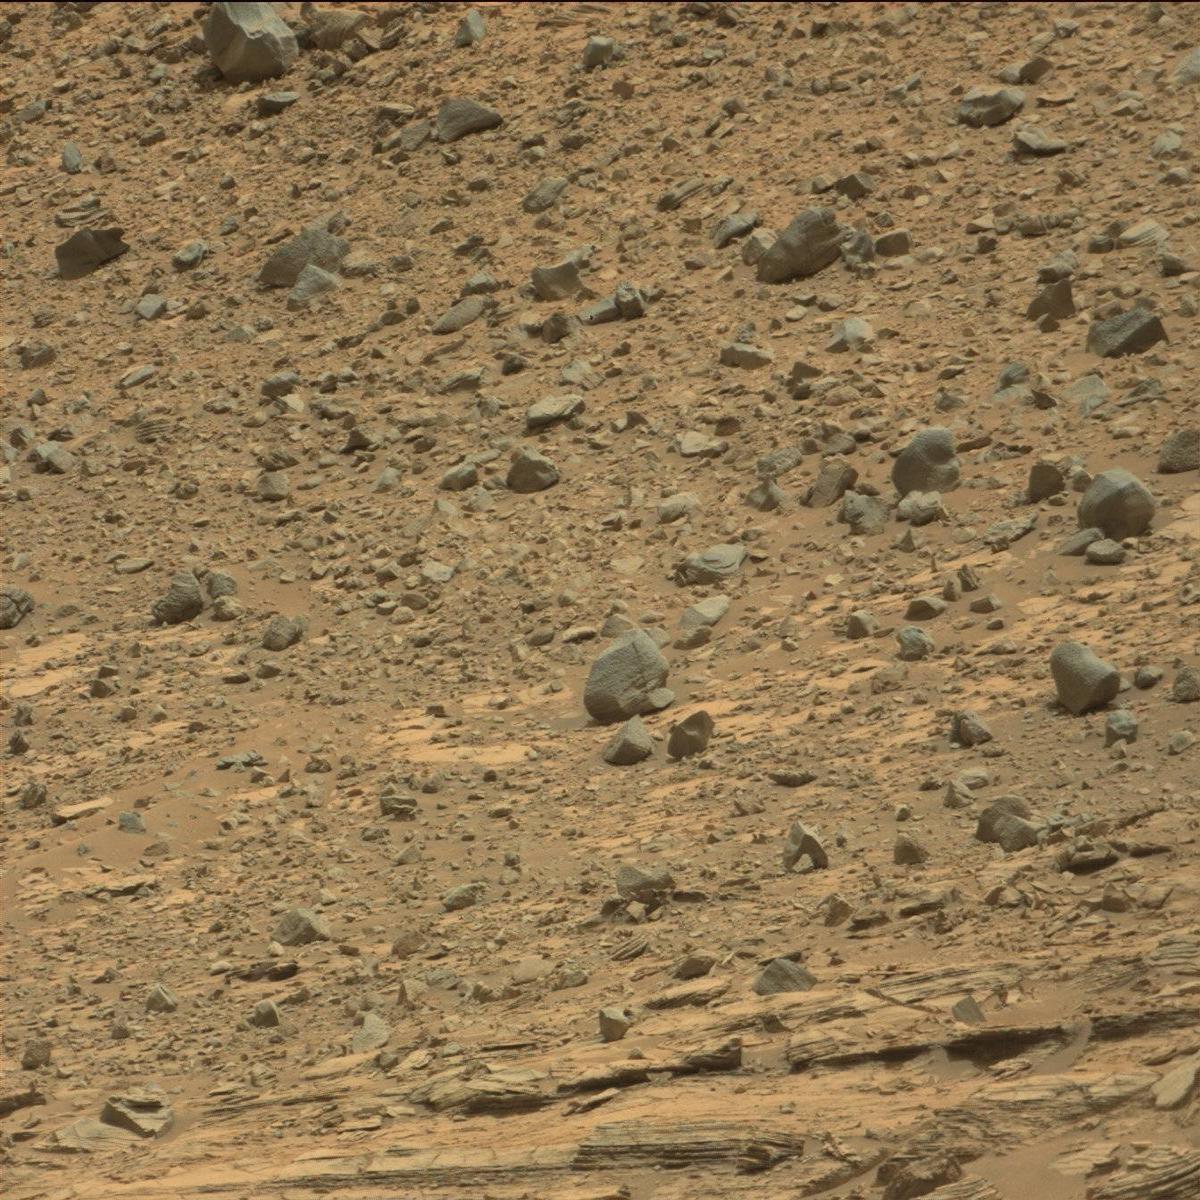
Terrain classes present: Bedrock, Rock, Sand / Soil